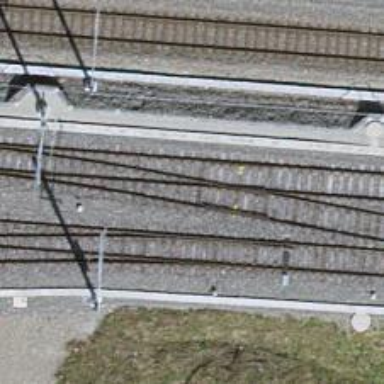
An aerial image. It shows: Railway yard with single rail track. The electrified track has contact line for power supply.